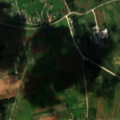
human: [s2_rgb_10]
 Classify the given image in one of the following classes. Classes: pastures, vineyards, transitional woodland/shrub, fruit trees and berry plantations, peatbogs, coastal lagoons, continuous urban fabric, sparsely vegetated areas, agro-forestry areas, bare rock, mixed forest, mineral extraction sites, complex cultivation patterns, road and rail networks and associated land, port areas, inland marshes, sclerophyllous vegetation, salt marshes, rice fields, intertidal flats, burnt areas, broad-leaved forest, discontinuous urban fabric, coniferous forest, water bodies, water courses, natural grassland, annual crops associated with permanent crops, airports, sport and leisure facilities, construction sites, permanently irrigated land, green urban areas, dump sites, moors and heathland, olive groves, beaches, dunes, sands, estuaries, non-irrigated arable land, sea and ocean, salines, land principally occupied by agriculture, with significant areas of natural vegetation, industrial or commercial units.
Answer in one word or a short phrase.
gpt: discontinuous urban fabric, non-irrigated arable land, pastures, complex cultivation patterns, land principally occupied by agriculture, with significant areas of natural vegetation, transitional woodland/shrub